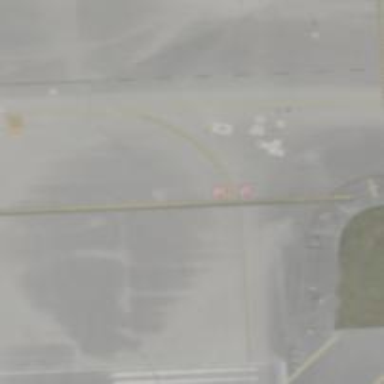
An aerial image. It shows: Image of taxiway at airport.